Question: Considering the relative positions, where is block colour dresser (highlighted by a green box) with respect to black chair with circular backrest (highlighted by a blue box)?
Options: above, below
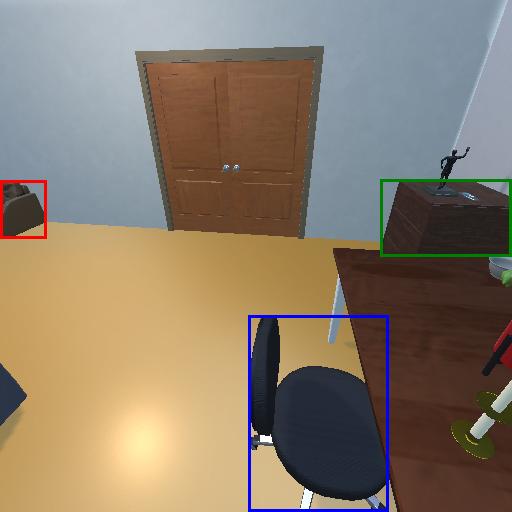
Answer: above